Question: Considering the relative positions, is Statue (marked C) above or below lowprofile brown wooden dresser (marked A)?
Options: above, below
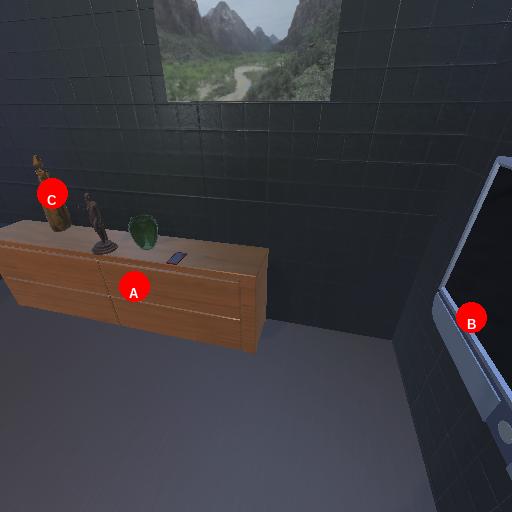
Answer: above